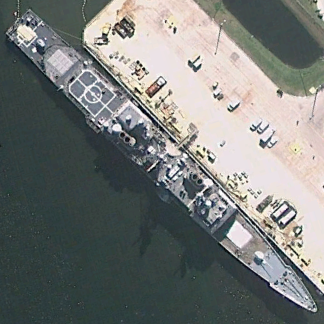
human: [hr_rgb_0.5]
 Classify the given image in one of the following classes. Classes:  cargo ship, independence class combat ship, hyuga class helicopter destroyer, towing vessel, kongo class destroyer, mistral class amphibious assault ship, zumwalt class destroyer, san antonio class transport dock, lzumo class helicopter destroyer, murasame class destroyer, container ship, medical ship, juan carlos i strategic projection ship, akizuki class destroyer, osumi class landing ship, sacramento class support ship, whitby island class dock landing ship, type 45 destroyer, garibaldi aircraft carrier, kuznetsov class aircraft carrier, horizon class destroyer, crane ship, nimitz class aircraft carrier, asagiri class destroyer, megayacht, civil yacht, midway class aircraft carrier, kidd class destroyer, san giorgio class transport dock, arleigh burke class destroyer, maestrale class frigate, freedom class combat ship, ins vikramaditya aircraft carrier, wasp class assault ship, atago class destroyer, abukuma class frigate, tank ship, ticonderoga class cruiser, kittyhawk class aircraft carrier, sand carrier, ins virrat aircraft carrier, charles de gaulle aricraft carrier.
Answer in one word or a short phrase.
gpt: Ticonderoga class cruiser